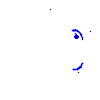
Particle: pion